Question: My App service to user some contents about public domain movie, audio and so on...
for one month to download contents(no problem.) from any specific website URL.
Specific URL(has contents.) is updated every day by XML.
'''
<?xml version="1.0" encoding="utf-8"?>
<audioCatalog xmlns='http://www.w3.org/2005/Atom' xmlns:storage='https://blahblah.com/contents/'>
<audio date="2012-07-16" category="...">
<title>"..."</title>
<description>"..."</description>
<fileBase>"..."</fileBase>
</audio>
<audio date="2012-07-15" category="...">
<title>"..."</title>
<description>"..."</description>
<fileBase>"..."</fileBase>
</audio>
<audio date="2012-07-14" category="...">
<title>"..."</title>
<description>"..."</description>
<fileBase>"..."</fileBase>
</audio>
.
.
.
</audioCatalog>
'''
user to click on UIButton can download new contents every day.
(<URL>
'''
imageURL: https://blahblah.com/"...png"
audioURL: https://blahblah.com/"...mp3" <-- user download contents if click on button
'''
sample UI following.

In short, press a download button, is to give permission for one month.
using a auto-renewable Subscription service(IAP). is this available?
Thanks.
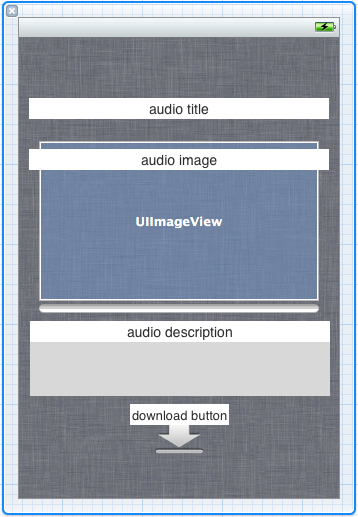
Answer: Edit: Wow you have changed your question significantly, this answer is no longer really applicable.
Yes, however there are two options; You could either offer a subscription service or you could use a simple IAP to buy the access for one month.